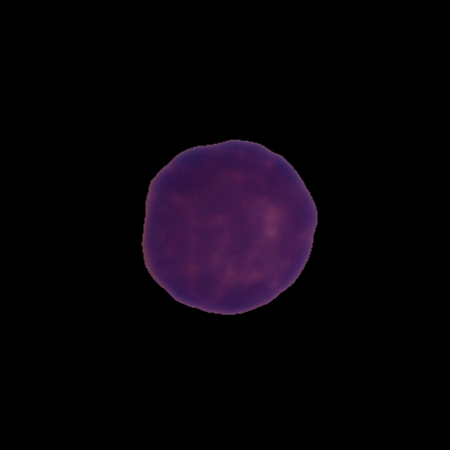
Label: healthy